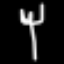
Label: fork